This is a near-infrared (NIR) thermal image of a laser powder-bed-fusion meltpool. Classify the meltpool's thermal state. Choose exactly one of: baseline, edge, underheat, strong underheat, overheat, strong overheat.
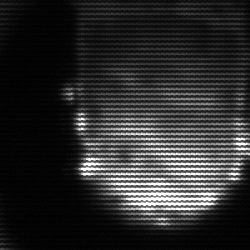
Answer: baseline